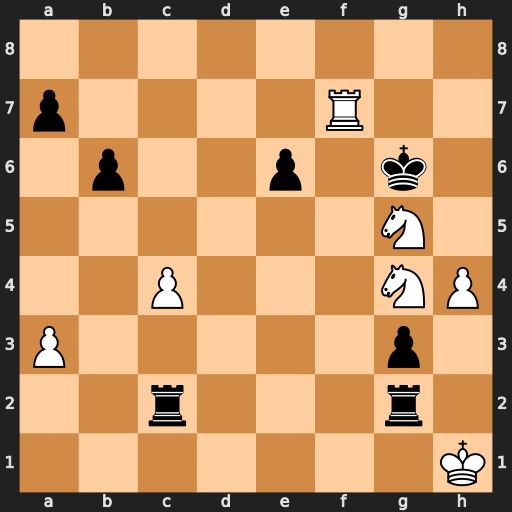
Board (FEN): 8/p4R2/1p2p1k1/6N1/2P3NP/P5p1/2r3r1/7K
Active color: w
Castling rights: -
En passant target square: -
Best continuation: Ne5+ Kh6 Rh7#